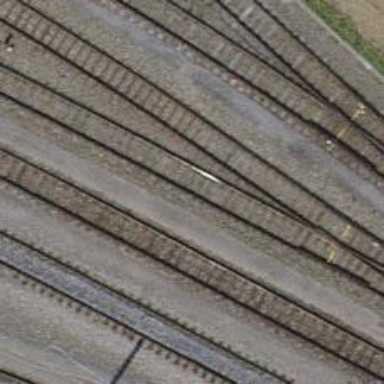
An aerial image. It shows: Electrified rail siding with contact line.